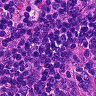
Metastatic tissue present: no